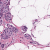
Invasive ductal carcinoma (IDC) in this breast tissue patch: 1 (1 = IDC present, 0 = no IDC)